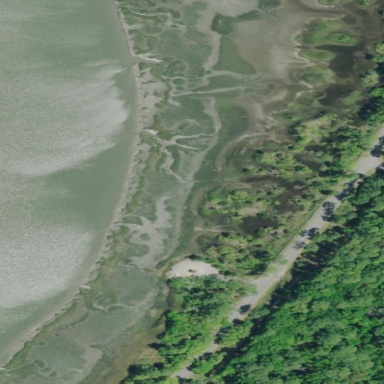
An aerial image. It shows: Saltmarsh wetland with tidal influence.